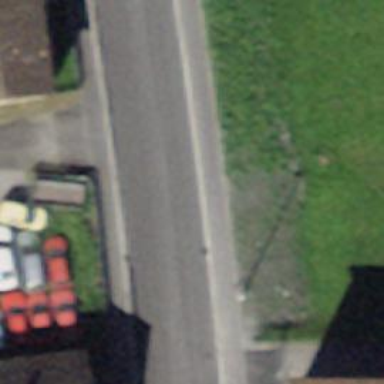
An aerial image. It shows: Residential road with asphalt surface.